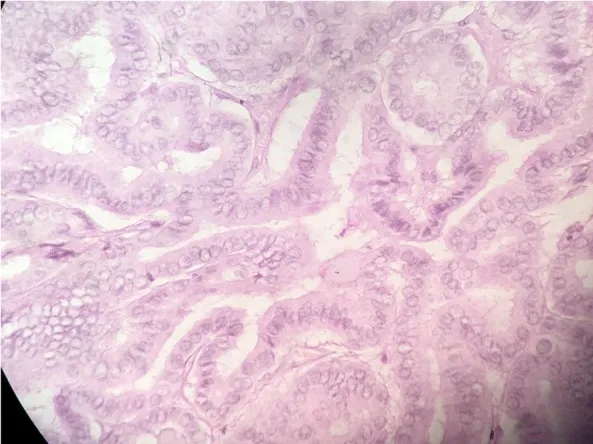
HPE consistent with papillary thyroid carcinoma. H & E stain.
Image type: pathology (h&e)